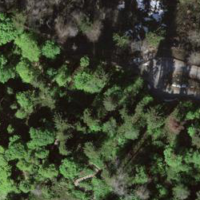
EUNIS habitat code: 41
Species observed at this site:
Saxifraga rotundifolia
Tussilago farfara
Petasites albus
Aruncus dioicus
Stellaria nemorum